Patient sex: M
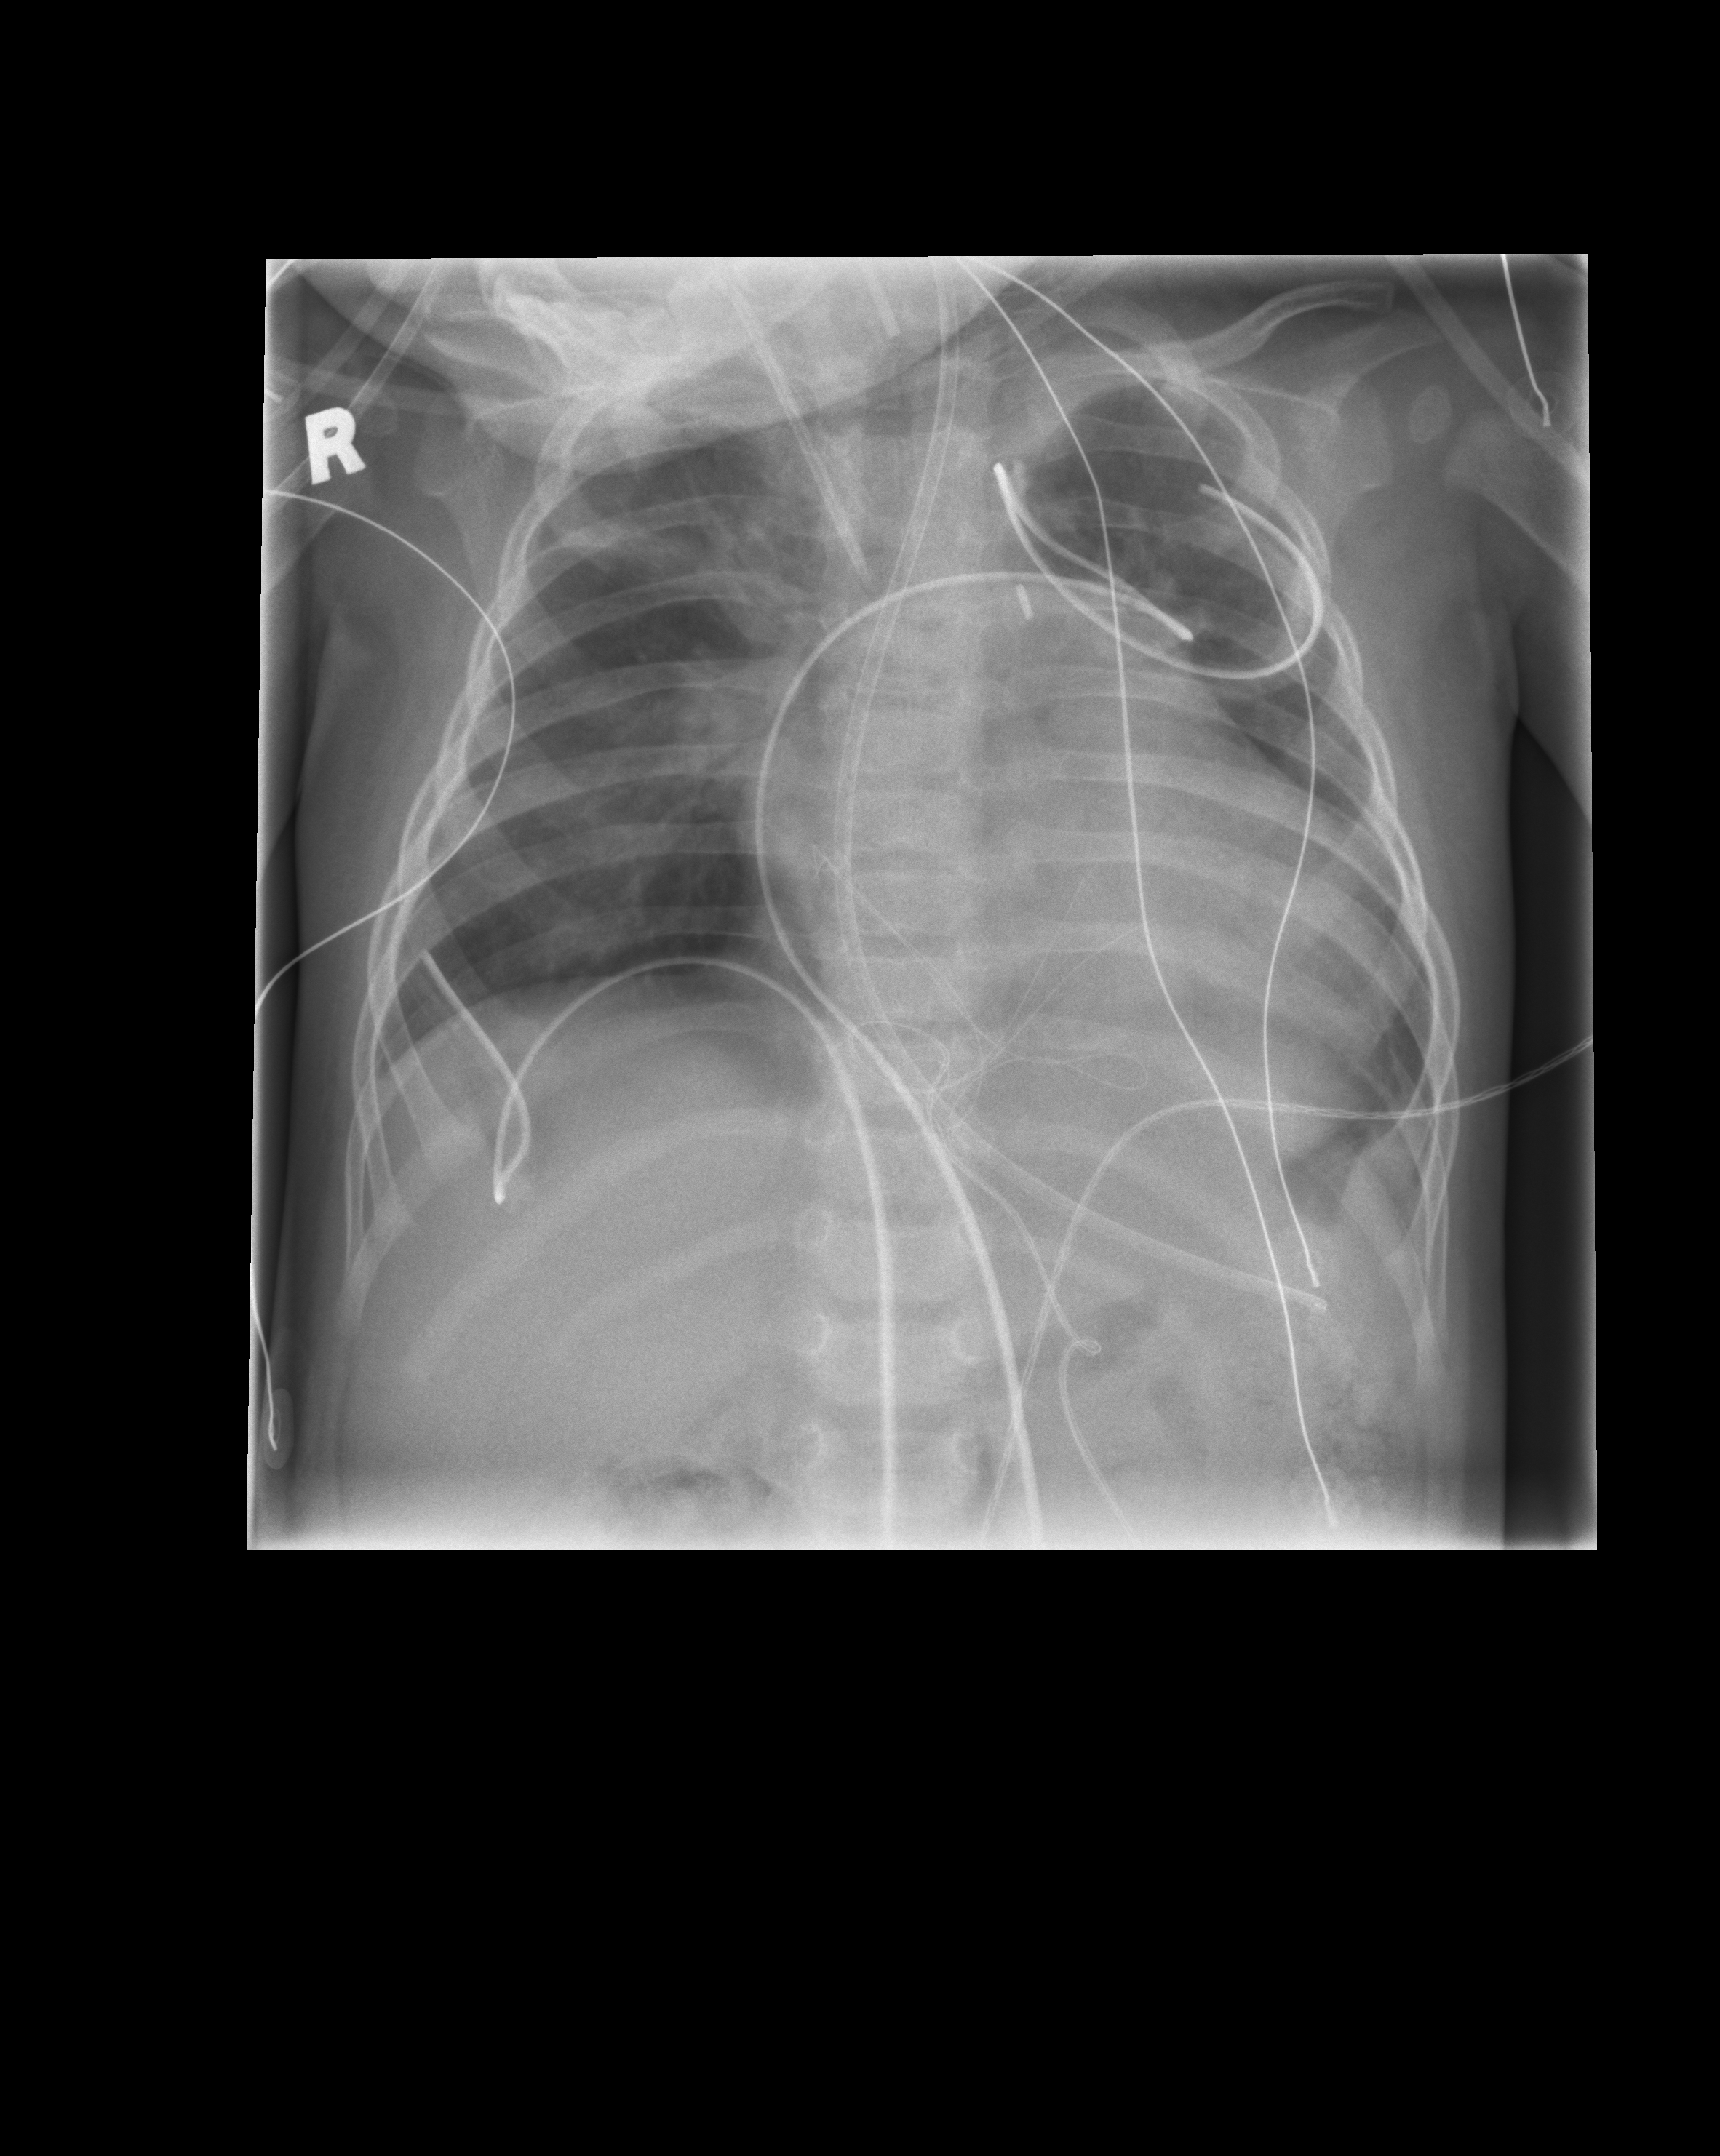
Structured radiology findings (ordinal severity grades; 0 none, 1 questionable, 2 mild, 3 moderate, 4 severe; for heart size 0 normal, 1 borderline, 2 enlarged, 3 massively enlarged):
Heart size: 2
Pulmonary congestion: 1
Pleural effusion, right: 0
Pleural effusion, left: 1
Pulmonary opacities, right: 0
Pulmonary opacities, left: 0
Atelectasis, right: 0
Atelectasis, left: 1